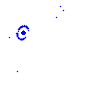
Particle: proton